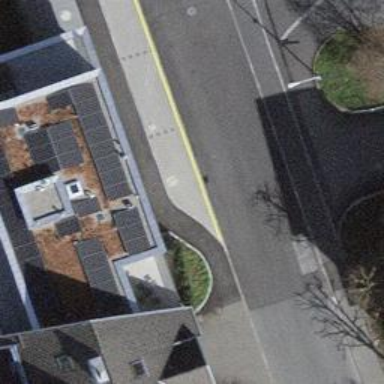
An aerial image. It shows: Street side parking area.